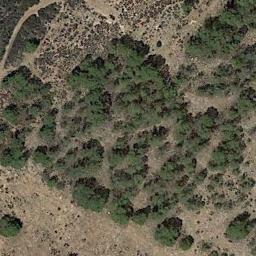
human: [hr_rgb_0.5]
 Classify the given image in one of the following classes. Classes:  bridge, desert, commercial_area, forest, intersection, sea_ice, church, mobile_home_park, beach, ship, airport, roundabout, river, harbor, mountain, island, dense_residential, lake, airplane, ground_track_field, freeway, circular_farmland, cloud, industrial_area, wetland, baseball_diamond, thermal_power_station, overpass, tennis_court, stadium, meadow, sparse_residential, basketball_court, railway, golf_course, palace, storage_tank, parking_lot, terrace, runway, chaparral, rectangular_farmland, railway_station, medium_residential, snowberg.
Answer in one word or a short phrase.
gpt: chaparral